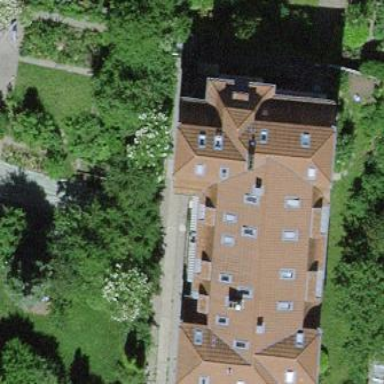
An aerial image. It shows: Building featuring apartments with half-hipped roof.